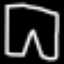
Label: pants